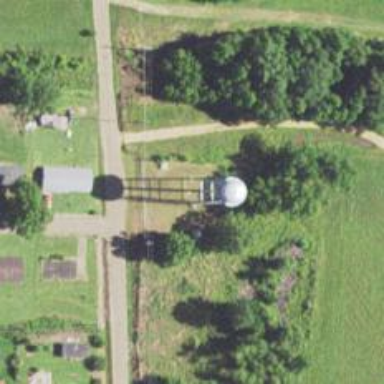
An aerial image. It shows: Water tower that is man-made.